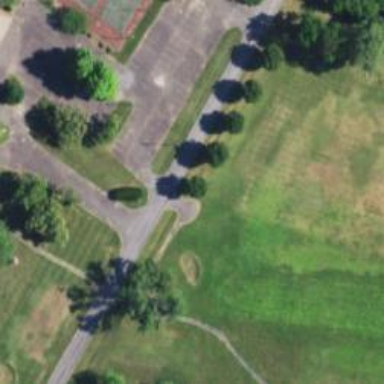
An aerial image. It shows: Golf cartpath that is also road path.